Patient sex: M
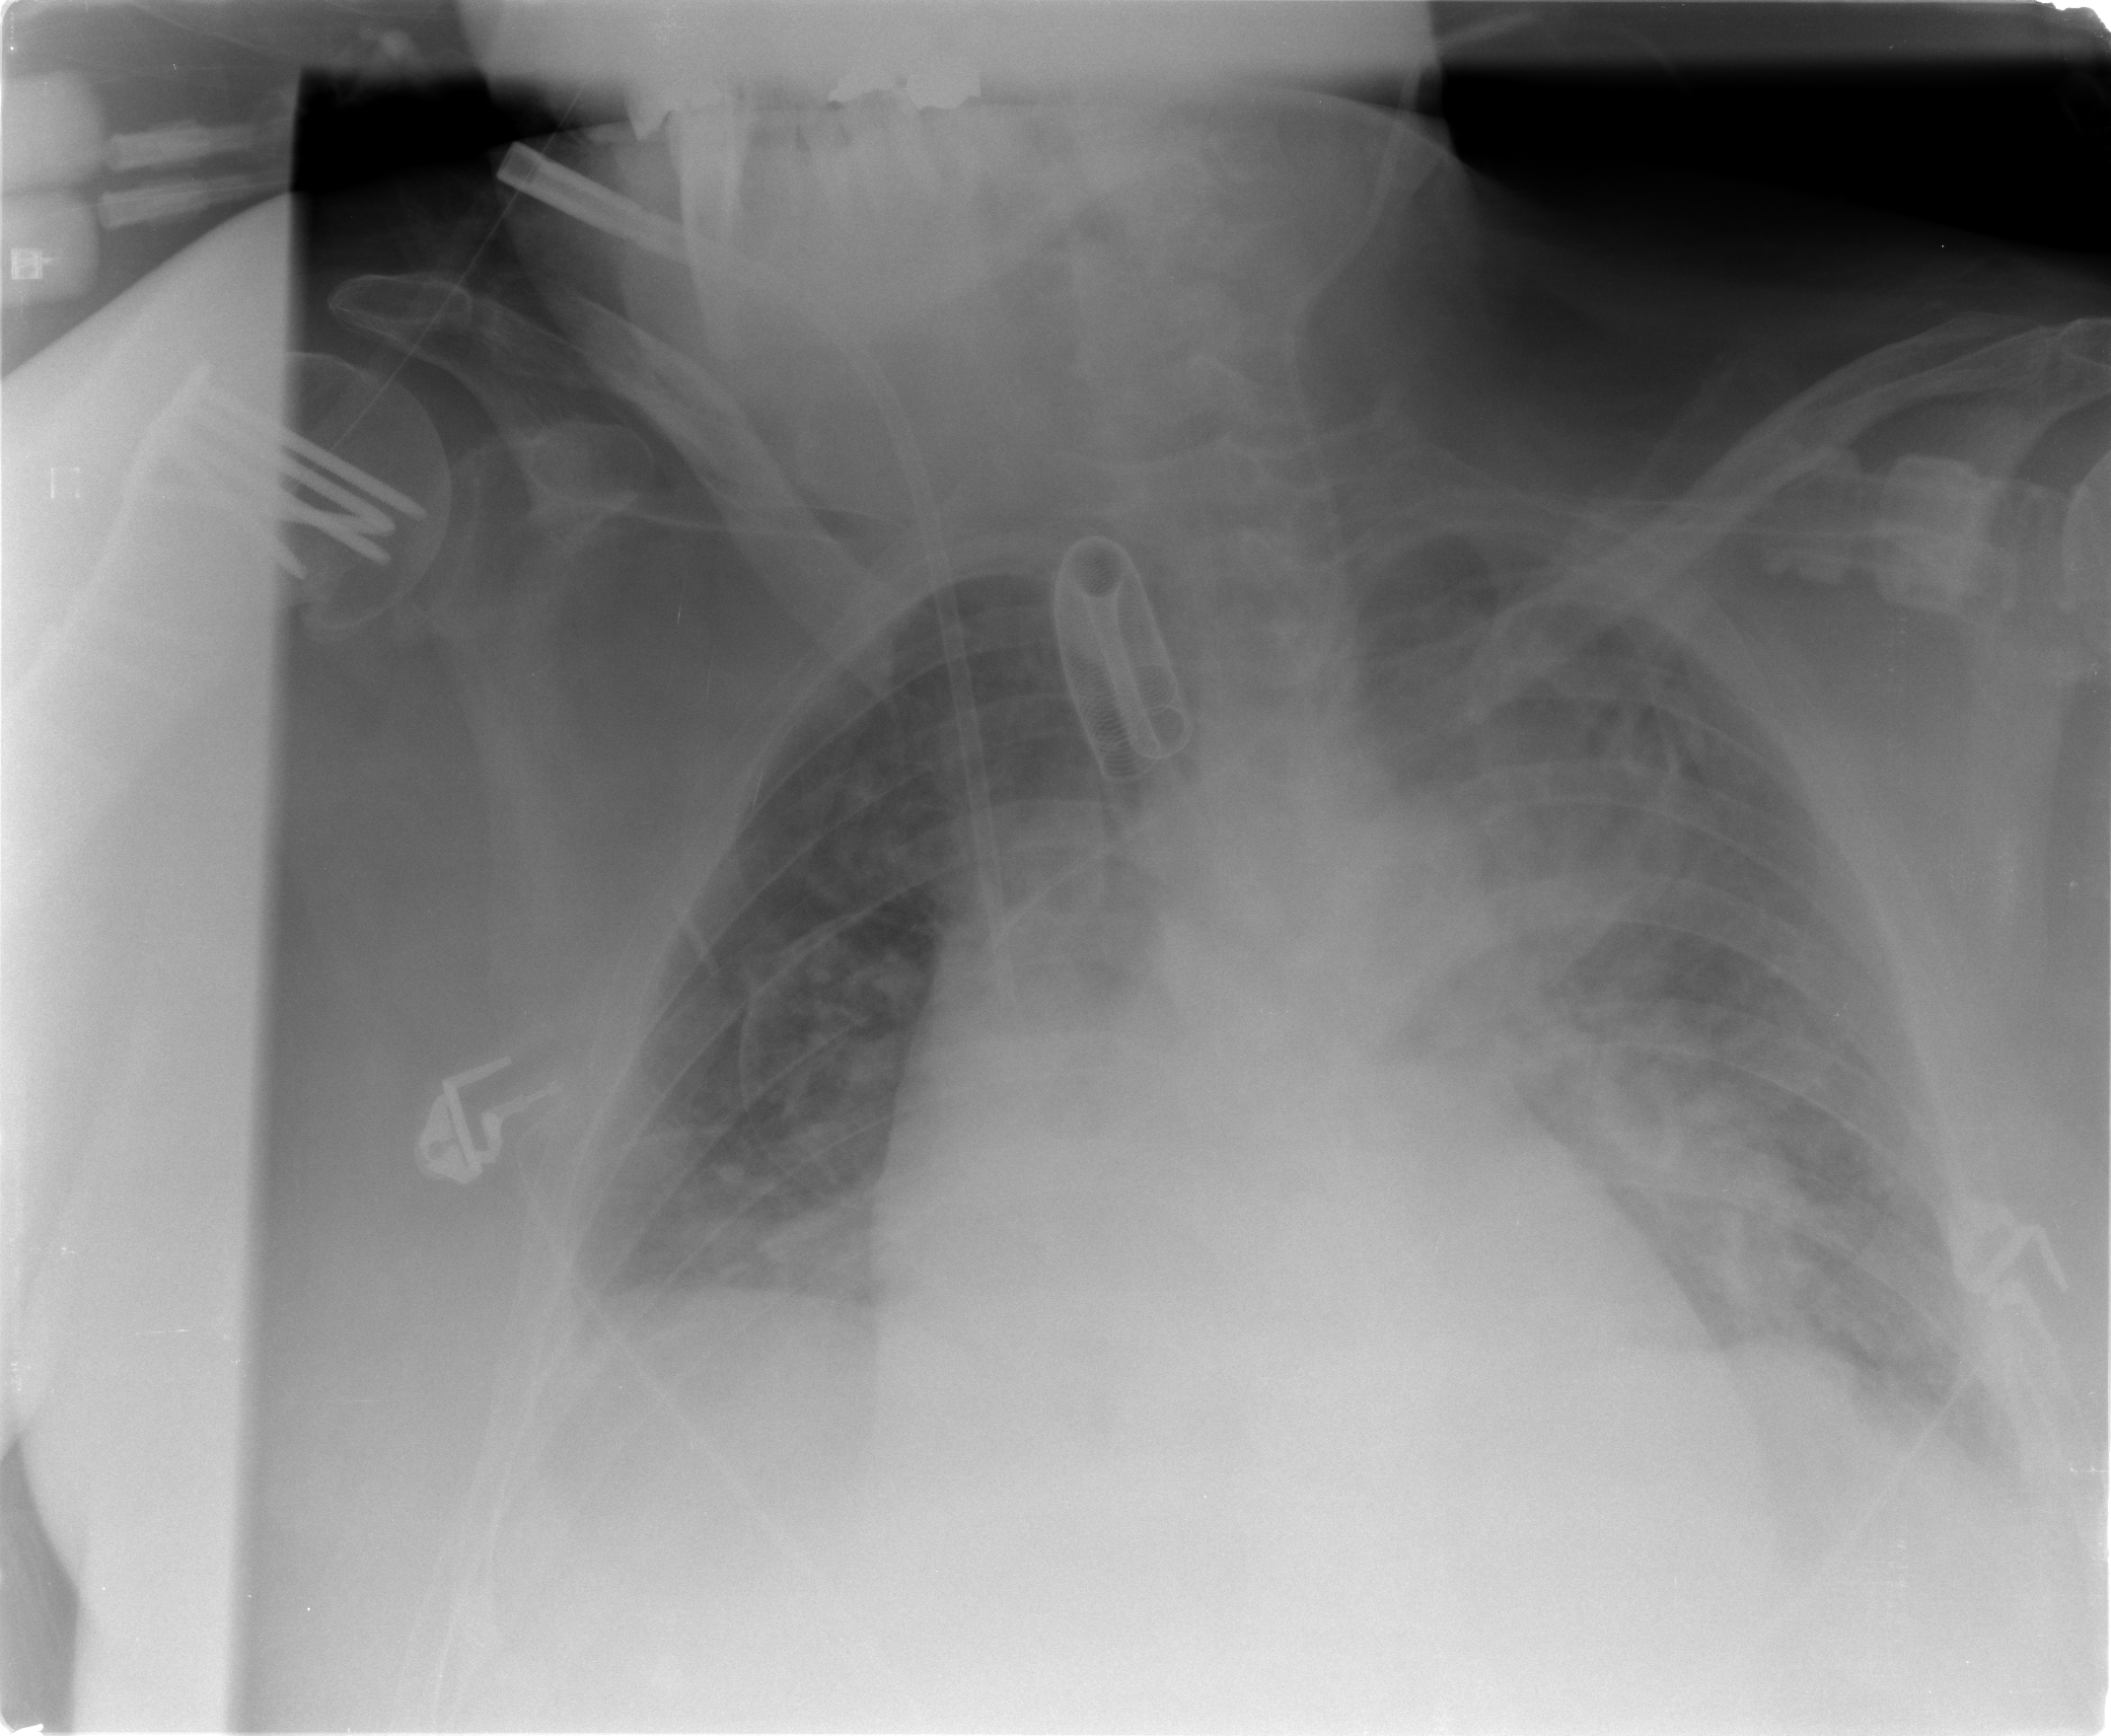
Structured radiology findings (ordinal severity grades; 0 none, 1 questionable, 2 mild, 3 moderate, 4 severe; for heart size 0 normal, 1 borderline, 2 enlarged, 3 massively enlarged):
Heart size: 2
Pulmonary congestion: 2
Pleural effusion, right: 2
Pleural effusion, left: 2
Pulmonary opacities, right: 1
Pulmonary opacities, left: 3
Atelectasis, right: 2
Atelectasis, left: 2